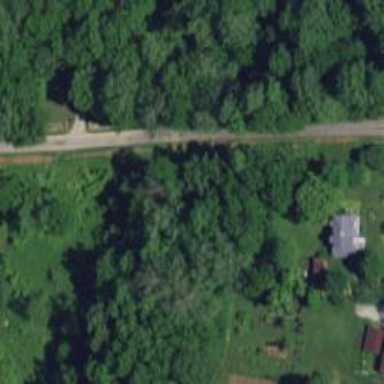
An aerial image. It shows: Residential road.